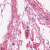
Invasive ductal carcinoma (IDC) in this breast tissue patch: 0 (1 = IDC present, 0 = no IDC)